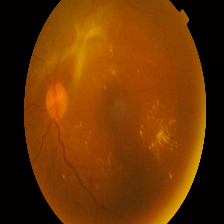
Diabetic retinopathy grade: Proliferative DR